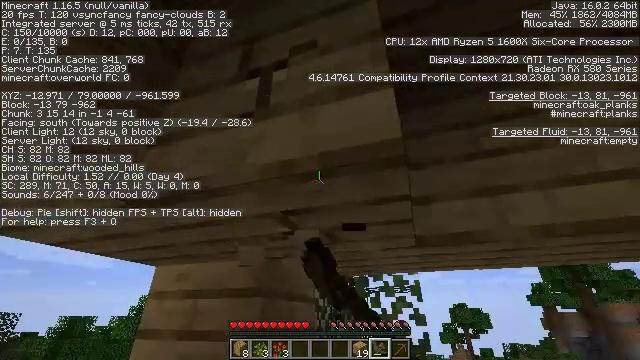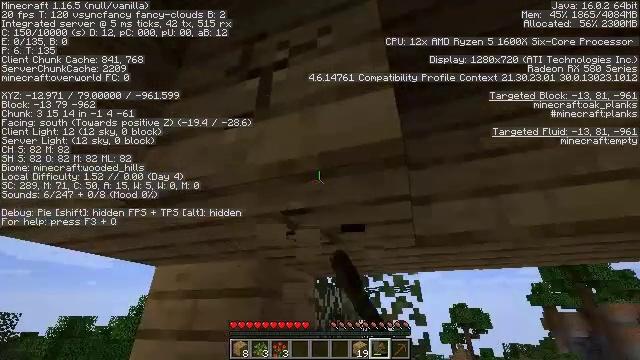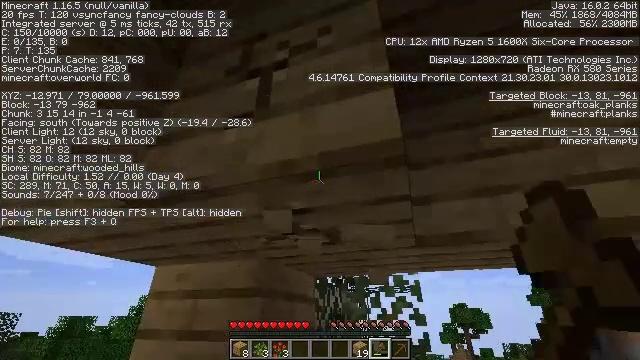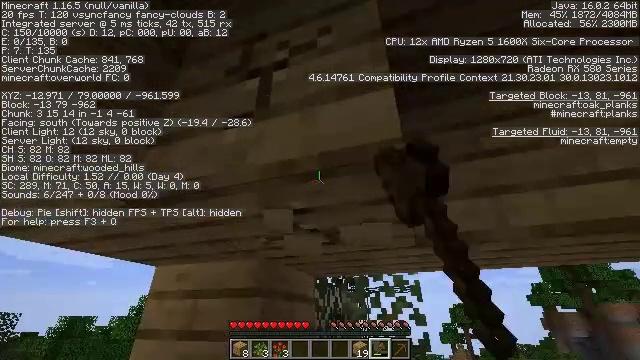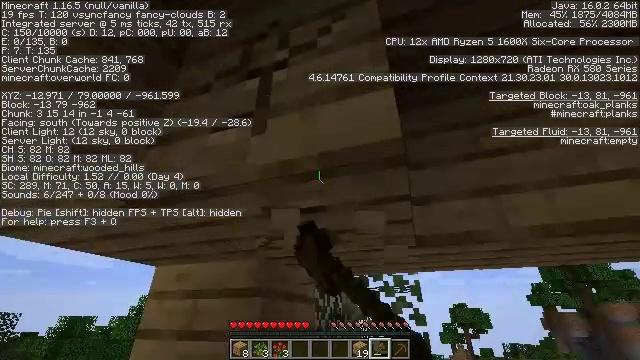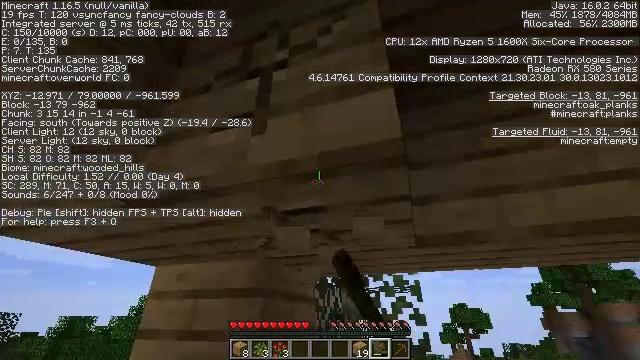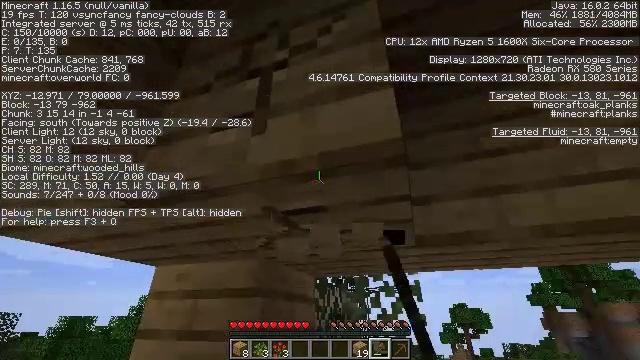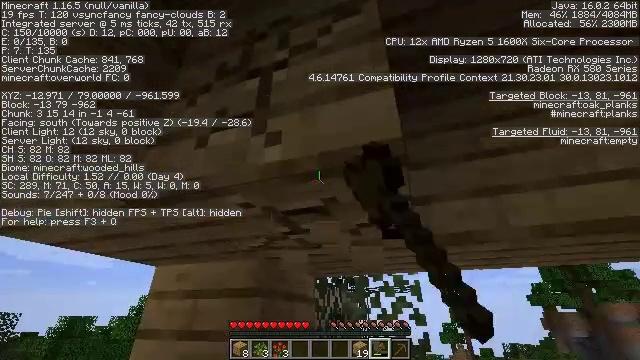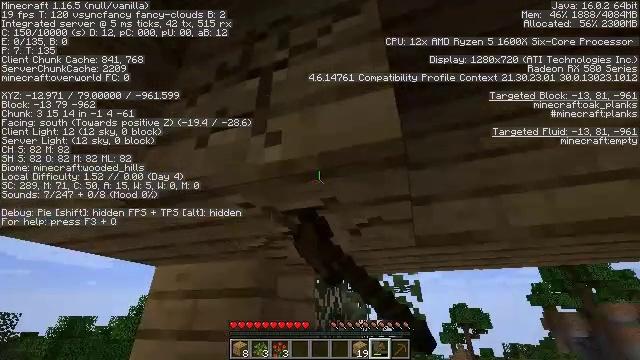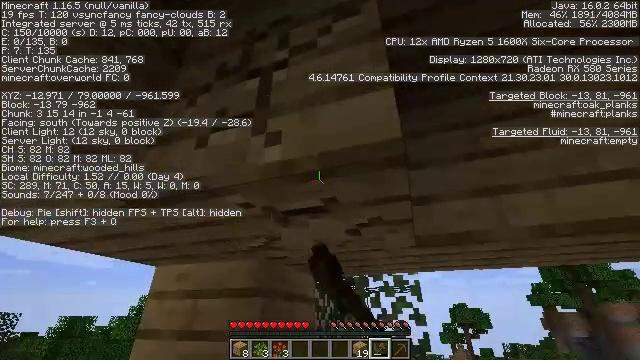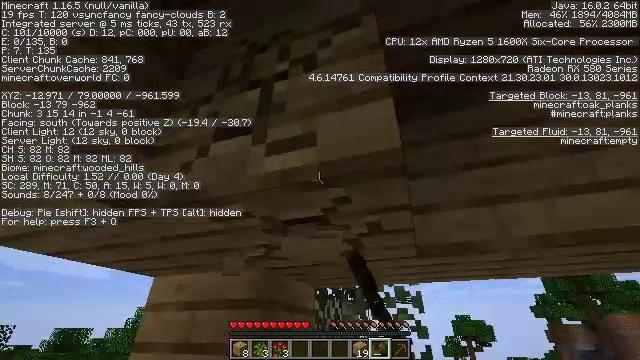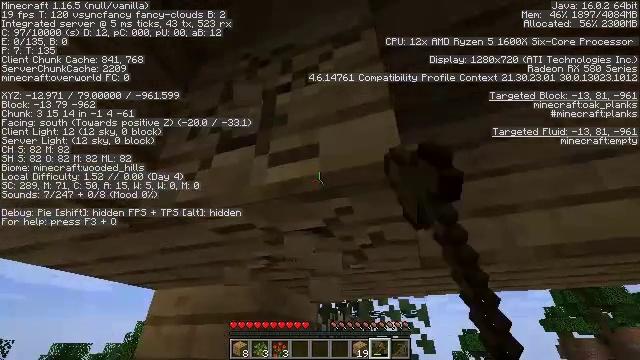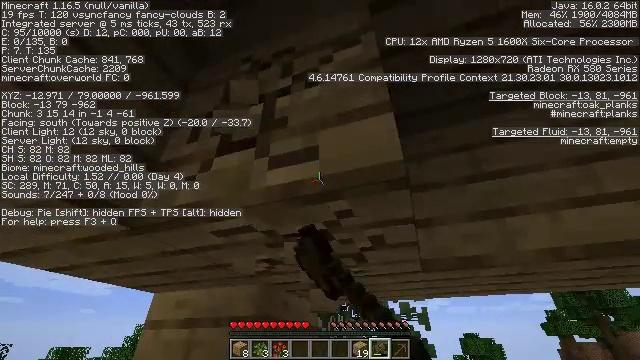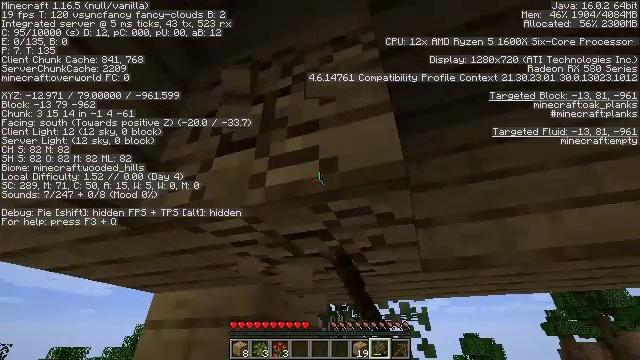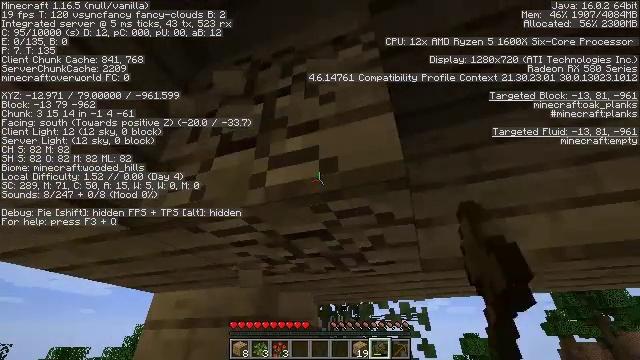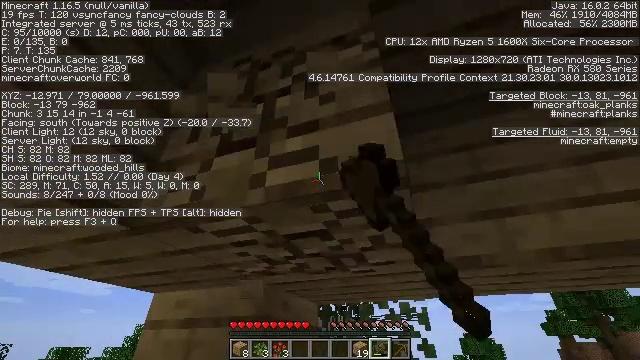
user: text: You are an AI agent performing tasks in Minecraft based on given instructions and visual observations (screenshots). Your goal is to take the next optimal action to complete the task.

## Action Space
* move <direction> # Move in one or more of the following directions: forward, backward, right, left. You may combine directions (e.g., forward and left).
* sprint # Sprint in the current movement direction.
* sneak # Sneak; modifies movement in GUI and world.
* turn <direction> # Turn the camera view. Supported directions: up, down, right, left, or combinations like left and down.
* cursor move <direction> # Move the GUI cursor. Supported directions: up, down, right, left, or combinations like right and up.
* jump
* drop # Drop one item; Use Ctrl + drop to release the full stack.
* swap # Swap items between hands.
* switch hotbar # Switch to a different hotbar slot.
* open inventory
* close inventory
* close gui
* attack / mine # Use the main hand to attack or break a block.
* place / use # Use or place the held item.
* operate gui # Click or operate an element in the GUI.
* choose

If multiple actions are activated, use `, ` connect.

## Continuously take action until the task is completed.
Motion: motion action
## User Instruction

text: Break the existing planks.
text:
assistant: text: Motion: attack / mine
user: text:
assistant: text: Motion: attack / mine
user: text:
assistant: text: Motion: attack / mine
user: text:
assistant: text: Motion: attack / mine
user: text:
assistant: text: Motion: attack / mine
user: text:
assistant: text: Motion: attack / mine
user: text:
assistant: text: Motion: attack / mine
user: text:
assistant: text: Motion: attack / mine
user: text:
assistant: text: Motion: attack / mine
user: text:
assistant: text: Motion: turn up, attack / mine
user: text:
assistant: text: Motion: turn up, attack / mine
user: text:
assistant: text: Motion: attack / mine
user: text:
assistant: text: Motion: attack / mine
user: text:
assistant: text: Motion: attack / mine
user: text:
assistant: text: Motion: attack / mine
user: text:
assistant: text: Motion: attack / mine
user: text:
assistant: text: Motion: attack / mine
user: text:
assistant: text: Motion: attack / mine
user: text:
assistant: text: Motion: attack / mine
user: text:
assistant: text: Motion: attack / mine
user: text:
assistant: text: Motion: attack / mine
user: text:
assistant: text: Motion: attack / mine
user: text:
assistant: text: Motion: attack / mine
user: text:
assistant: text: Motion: attack / mine
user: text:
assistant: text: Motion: attack / mine
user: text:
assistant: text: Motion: attack / mine
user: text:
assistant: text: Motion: turn down, attack / mine
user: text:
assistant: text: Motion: turn down, attack / mine
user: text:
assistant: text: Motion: turn left and down, attack / mine
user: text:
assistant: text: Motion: turn right and down, attack / mine